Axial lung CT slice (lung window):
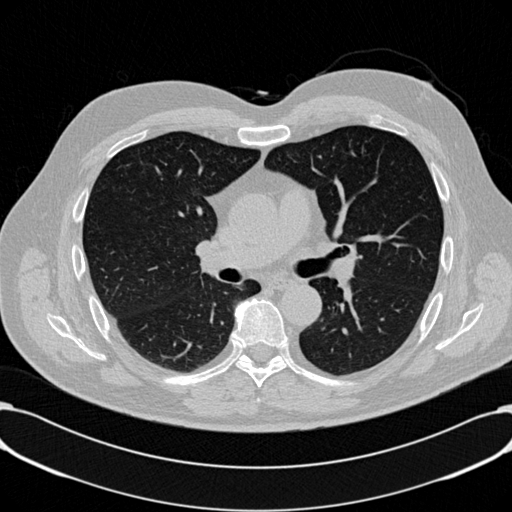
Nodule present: no